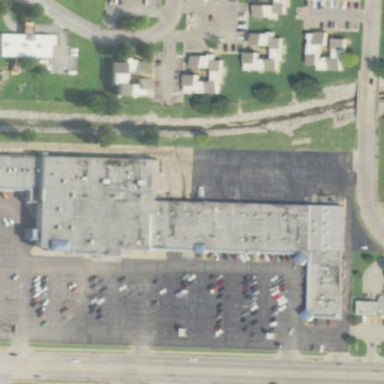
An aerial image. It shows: Retail area with mall.